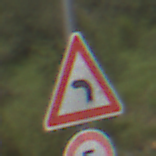
Verkehrszeichen: KurveLinks
Zusatzzeichen unten: Geschwindigkeit5
Umgebung: Outdoor, Nature
Tageszeit: Midday
Wetter: PartlyCloudy
Licht: Natural
Jahreszeit: NotSpecified
Kontrast: HighContrast